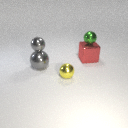
small yellow metal sphere to the right of large gray metal sphere